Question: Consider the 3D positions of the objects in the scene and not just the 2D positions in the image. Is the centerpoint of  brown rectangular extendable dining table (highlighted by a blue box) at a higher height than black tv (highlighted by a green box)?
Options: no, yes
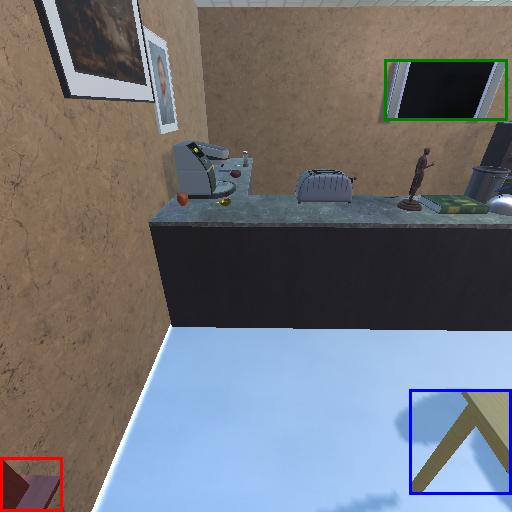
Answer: no